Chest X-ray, AP view. Patient: 49 years old, sex M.
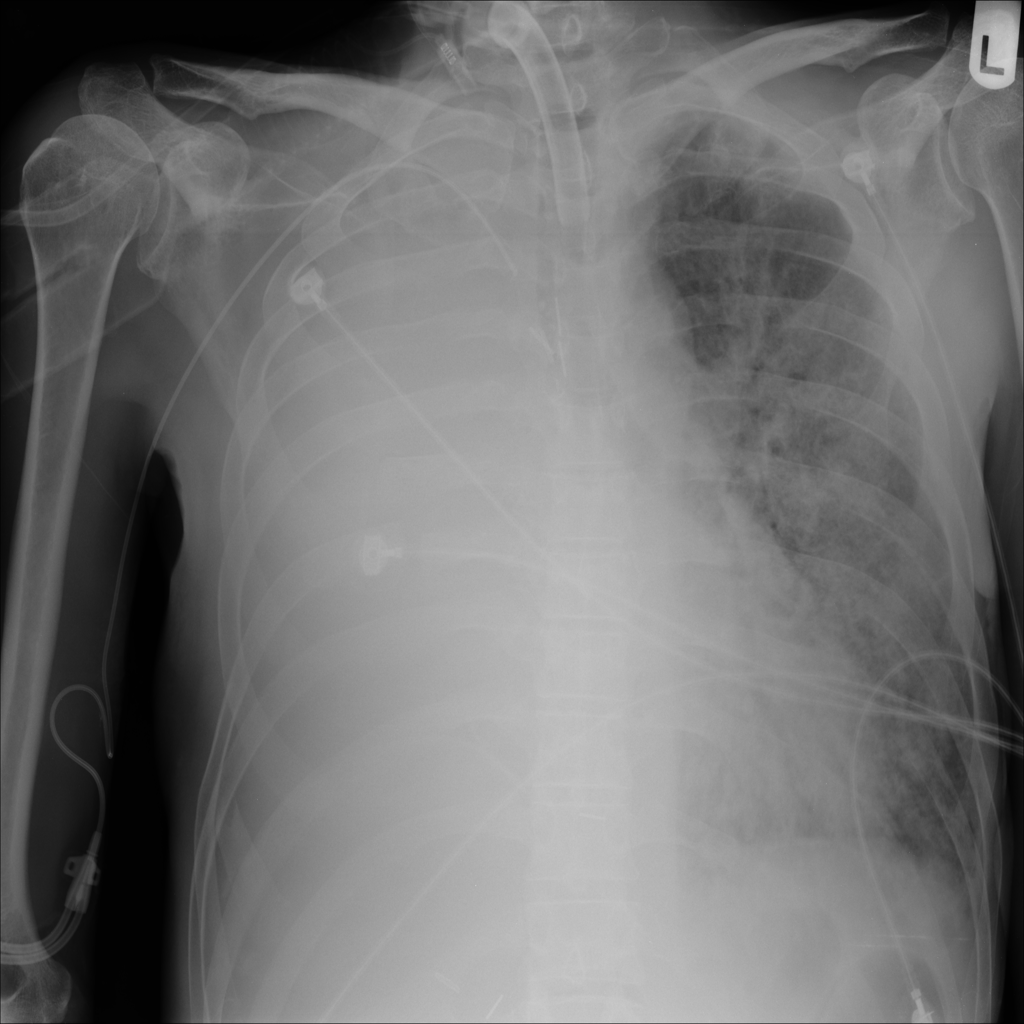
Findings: No Finding